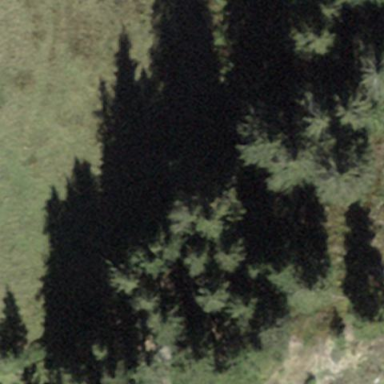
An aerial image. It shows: Forest area.